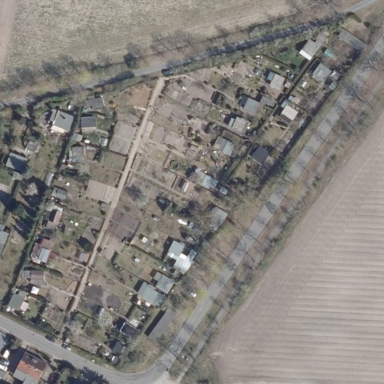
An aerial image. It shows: Allotments area.